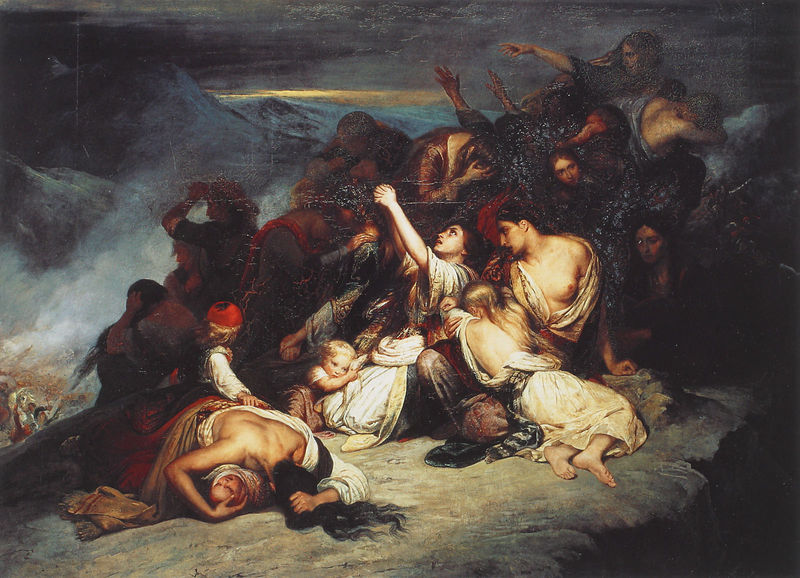
Titel: Die Frauen von Souli
Künstler: Ary Scheffer
Institution: Paris, Musée du Louvre
Schlagwörter: berg, blau, dunkel, felsen, gemälde, himmel, kampf, mann, nackt, frauen, menschen, brust, busen, hintergrund, licht, männer, nacht, rücken, schwarz, weiss, rot, schnee, arme, tod, hände, kinder, berge, fels, angst, zeigen, barfuss, beten, orgie, verzweiflung, hilfe, flehen, streben, morgenröte, mütter, gebete, recken, schwarte haare